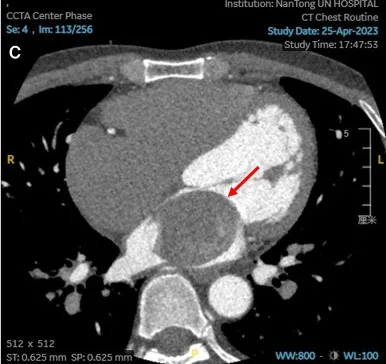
Preoperative echocardiography and enhanced cardiac CT scan images. Coronal plane. Showed a giant tumor in the left atrium with heterogeneous density after enhancement.
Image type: radiology (ct)